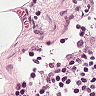
Metastatic tissue present: no